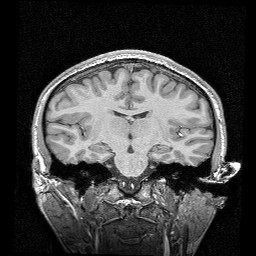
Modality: T1w
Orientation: sagittal